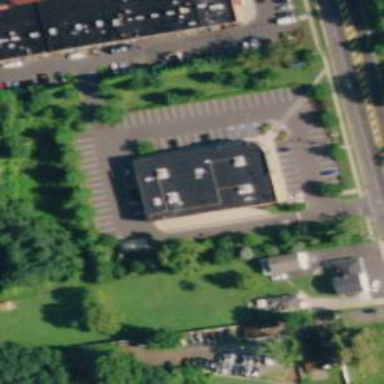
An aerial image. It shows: Pharmacy providing healthcare services.